Question: how to find data that (userId = a && friendId = b) AND (userId = b && friendId = a) in typeorm ?

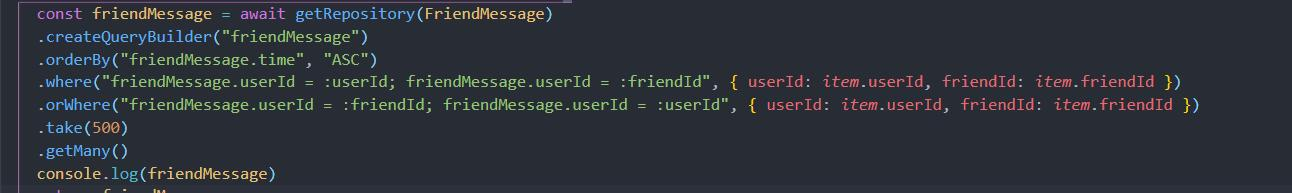
Answer: Just replace ';' in both of your where conditions to 'AND', e.g.:
'''
.where("friendMessage.userId = :userId AND friendMessage.userId = :friendId", { userId: item.userId, friendId: item.friendId })
'''
---
But I'm not sure that it would be correct, because of 'userId' and 'friendId' from 'item' could be different, but for some reason you want to check that both are suitable for 'friendMessage.userId'.
I guess 'OR' operator should be used instead of 'AND'